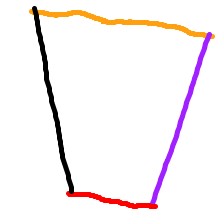
Shape: trapezoid